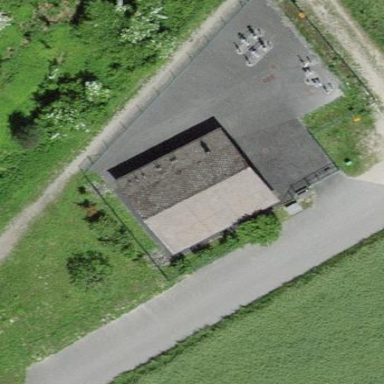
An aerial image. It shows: Service building.